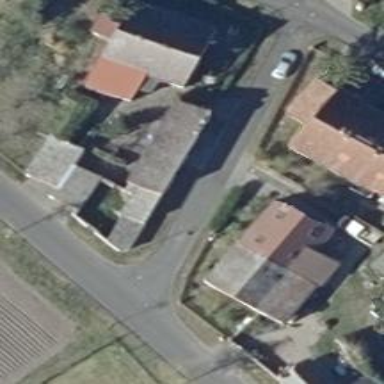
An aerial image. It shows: Asphalt road in residential area.